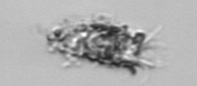
Label: Tintinnina